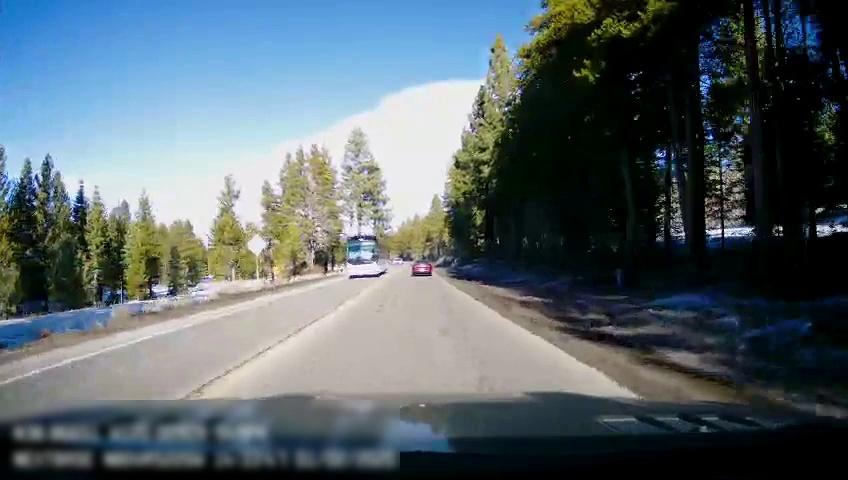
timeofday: Day
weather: Sunny
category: Drivable Space
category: Vehicles | Car
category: Vehicles | Bus
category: Lanes | Current Lane
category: Lanes | Opposite Lane
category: Traffic | Signs